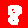
Digit: 8